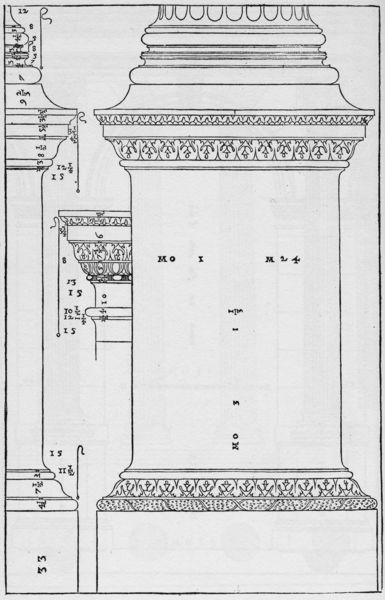
Titel: I Quattro Libri della Architettura, Buch I, Kap. 18 Von der kompositen Ordnung (Postament und Basis)
Künstler: Andrea Palladio
Institution: (Seriendruck)
Schlagwörter: blätter, kämpfer, weiß, grau, pfeiler, profil, schwarz, skizze, säule, säulen, zeichnung, masse, muster, ornament, profile, architektur, sockel, holzschnitt, papier, modell, ansicht, studie, gewicht, grafik, graphik, linien, pilaster, einfach, detail, zahlen, ornamente, plinthe, foto, antike, buch, fuss, groß, schlicht, schnitt, stich, seite, entwurf, schema, kapitelle, kapitell, intarsien, fragment, fries, kehle, ionisch, kanneluren, plan, platten, basis, dorisch, konvex, postament, ornamentik, korinthisch, schaft, wulst, eierstab, kapitel, plinte, riss, proportionen, arkanthus, perlstab, traktat, aufriss, bauplan, brunelleschi, arkantus, säulenordnung, palladio, vergleich, andrea palladio, messungen, kannelur, mass, abmessungen, massangaben, proportion, anleitung, piedestal, modul, parmigiano, kunstvoll, stehle, schafft, vitruv, dell'rchitettura, konkaf, korynthisch, quattro libri, vorgabe, m, alladio, kaptell, de archittetura, mo, riele, ornung, m0